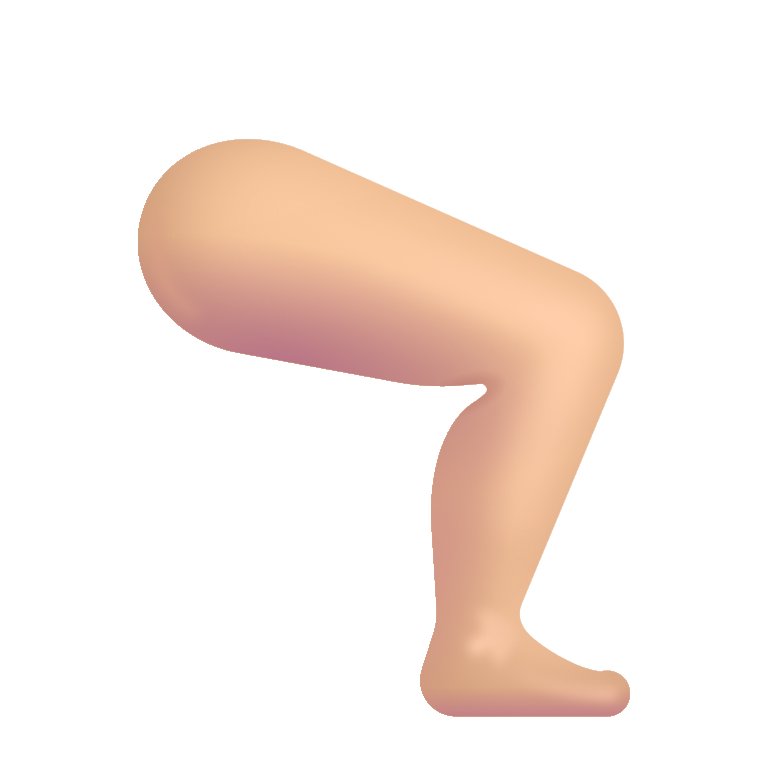
leg color  light